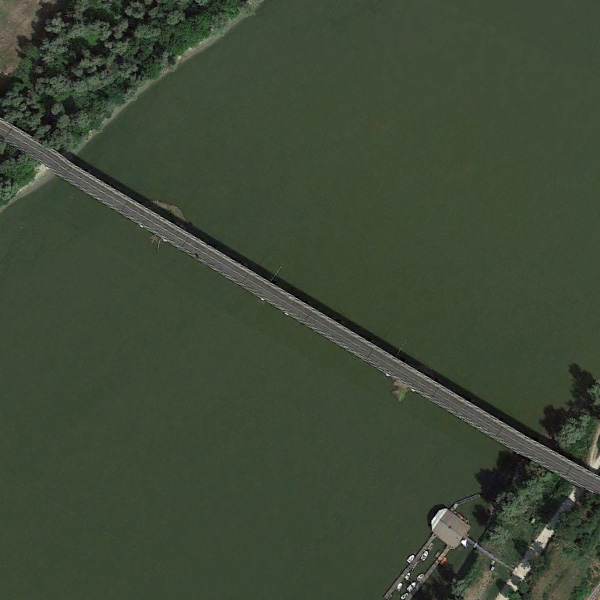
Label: Bridge